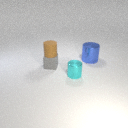
small gray rubber cube in front of large blue metal cylinder